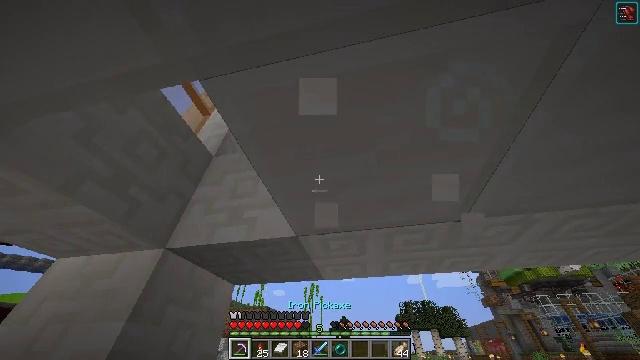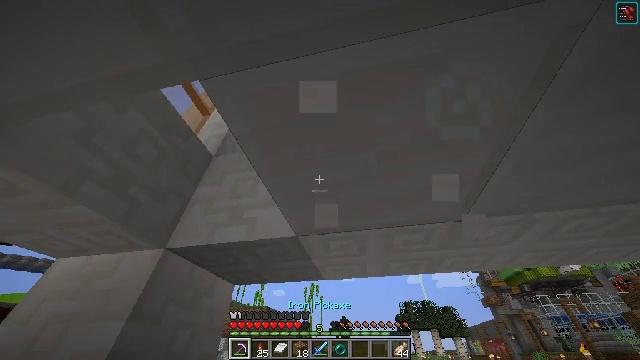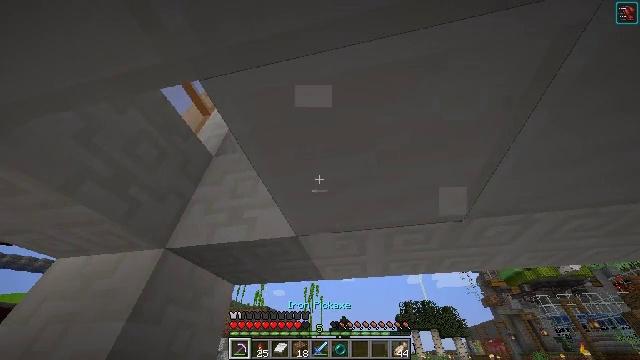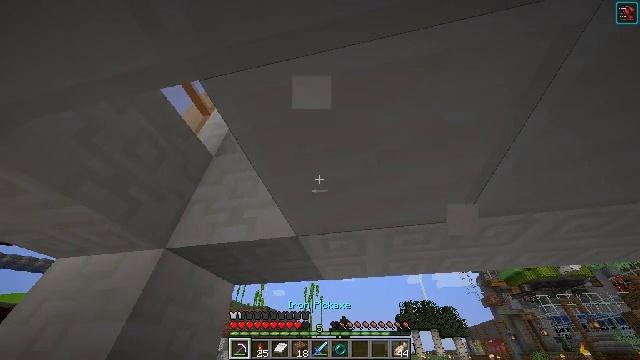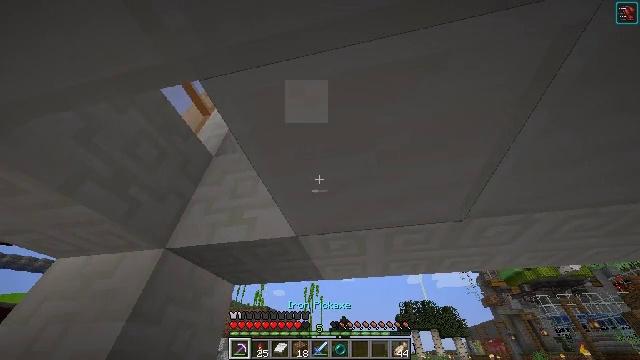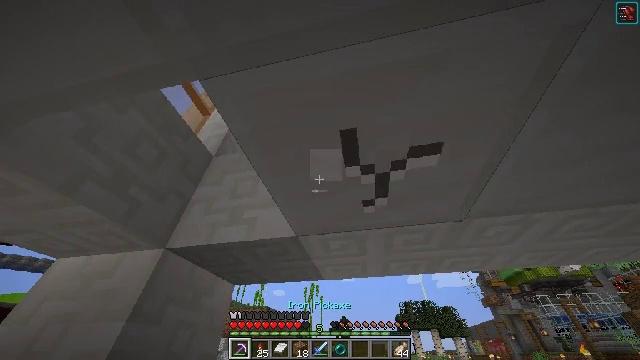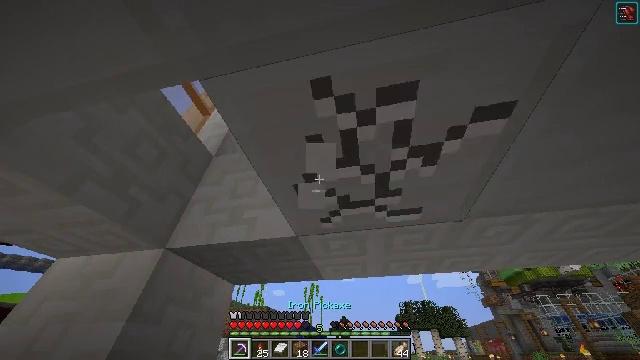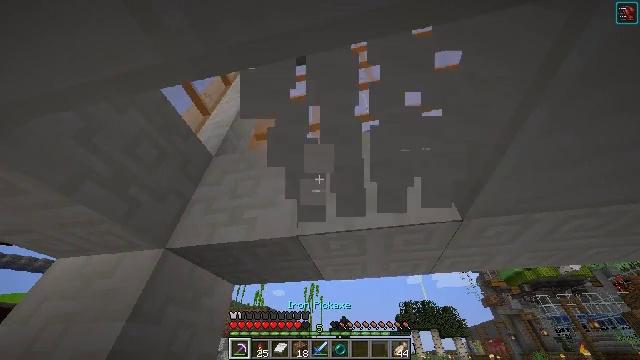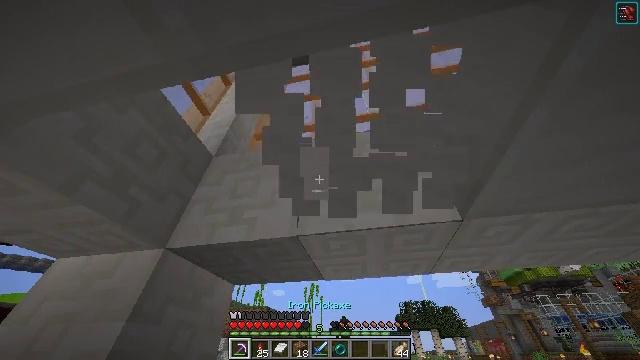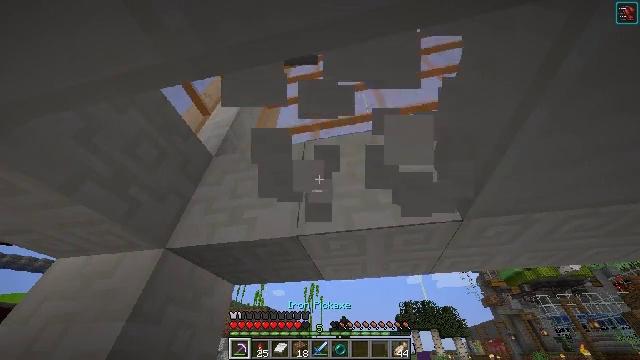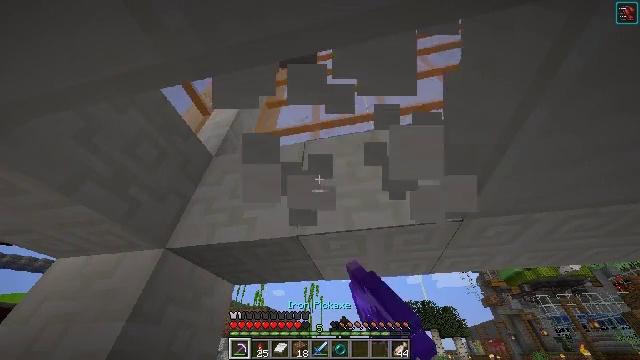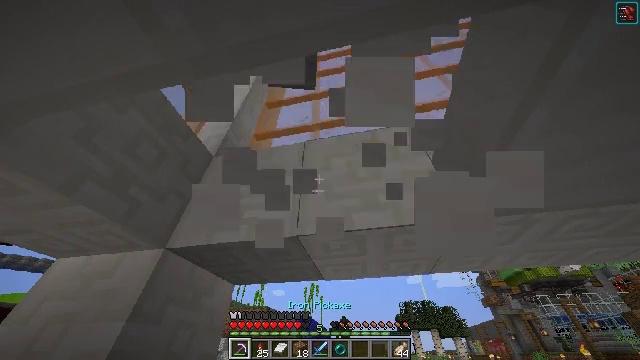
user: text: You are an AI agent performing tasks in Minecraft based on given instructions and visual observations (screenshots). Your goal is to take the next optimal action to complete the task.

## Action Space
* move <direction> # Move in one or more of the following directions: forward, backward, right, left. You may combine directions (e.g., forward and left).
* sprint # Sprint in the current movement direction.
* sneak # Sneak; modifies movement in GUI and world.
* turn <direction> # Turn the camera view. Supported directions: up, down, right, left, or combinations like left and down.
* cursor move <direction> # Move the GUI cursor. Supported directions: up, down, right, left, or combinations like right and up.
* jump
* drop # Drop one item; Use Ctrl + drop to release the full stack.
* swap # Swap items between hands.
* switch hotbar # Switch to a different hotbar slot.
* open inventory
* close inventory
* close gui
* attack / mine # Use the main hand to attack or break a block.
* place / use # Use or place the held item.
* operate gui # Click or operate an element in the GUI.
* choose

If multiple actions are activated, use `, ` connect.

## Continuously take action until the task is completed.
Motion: motion action
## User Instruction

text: Gather some quartz slabs.
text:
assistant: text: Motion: no_op
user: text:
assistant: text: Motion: no_op
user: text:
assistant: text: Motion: no_op
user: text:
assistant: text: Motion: no_op
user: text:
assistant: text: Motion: attack / mine
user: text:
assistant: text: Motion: attack / mine
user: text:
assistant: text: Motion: attack / mine
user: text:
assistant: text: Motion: attack / mine
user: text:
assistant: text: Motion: attack / mine
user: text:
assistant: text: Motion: no_op
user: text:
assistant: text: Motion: no_op
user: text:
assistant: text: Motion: no_op